【题型】选择题　【知识点】解析几何　【难度】medium
(2025·上海长宁·二模) 椭圆具有如下光学性质：如图，$F_1(-c,0)$、$F_2(c,0)$ 分别是椭圆 $\dfrac{x^2}{a^2}+\dfrac{y^2}{b^2}=1$ 的左、右焦点，从点 $F_1$ 发出的光线在到达椭圆上的点 $P$ 后，经过到达点的切线反射后经过点 $F_2$，有以下两个命题：

$\textcircled{1}$ 若 $P$ 是椭圆上除长轴端点外的一点，设法线与 $x$ 轴的交点为 $M(t,0)$，则 $t \in \left(-\dfrac{c^2}{a},\dfrac{c^2}{a}\right)$；

$\textcircled{2}$ 若从 $F_1$ 发出的光线，经椭圆两次反射后，第一次回到 $F_1$ 所经过的路程为 $8c$，则该椭圆的离心率为 $\dfrac{1}{2}$；

则以下说法正确的是（ ）

A. $\textcircled{1}$是真命题，$\textcircled{2}$是真命题\quad B. $\textcircled{1}$是真命题，$\textcircled{2}$是假命题

C. $\textcircled{1}$是假命题，$\textcircled{2}$是真命题\quad D. $\textcircled{1}$是假命题，$\textcircled{2}$是假命题
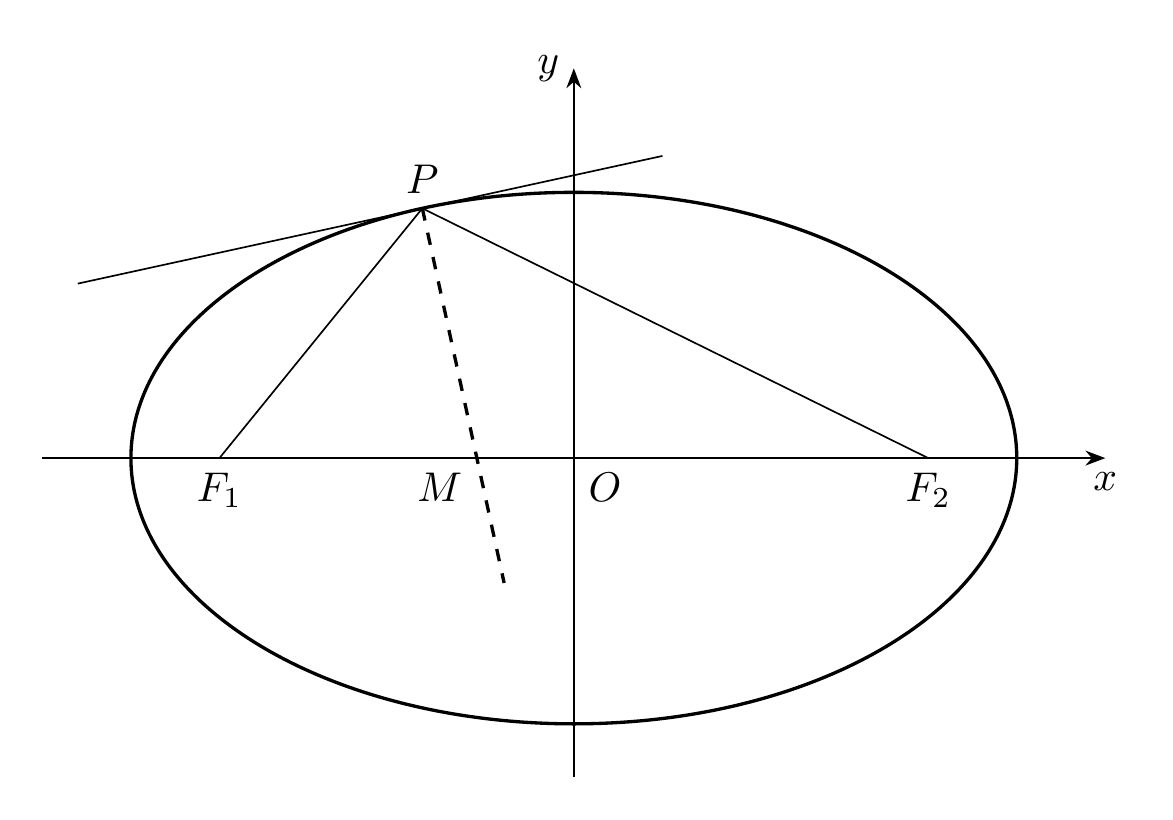
【解答】
\textbf{【答案】A}

\textbf{【详解】} 设 \(P(x_0,y_0)\)，因为 \(\dfrac{x^2}{a^2}+\dfrac{y^2}{b^2}=1\)，所以 \(y=\pm b\sqrt{1-\dfrac{x^2}{a^2}}\)，

当 \(y = b\sqrt{1-\dfrac{x^2}{a^2}}\) 时，\(y' = \dfrac{-\dfrac{b}{a}x}{\sqrt{a^2-x^2}}\)，

所以在点 \(P(x_0,y_0)\) 处的切线的斜率为
\[
k = \dfrac{-\dfrac{b}{a}x_0}{\sqrt{a^2-x_0^2}} = \dfrac{-\dfrac{b}{a}x_0}{\sqrt{\dfrac{a^2y_0^2}{b^2}}} = -\dfrac{b^2x_0}{a^2y_0},
\]

同理可得当 \(y = -b\sqrt{1-\dfrac{x^2}{a^2}}\) 时，在点 \(P(x_0,y_0)\) 处的切线的斜率为 \(k = -\dfrac{b^2x_0}{a^2y_0}\)，

所以椭圆 \(\dfrac{x^2}{a^2}+\dfrac{y^2}{b^2}=1\) 在点 \(P(x_0,y_0)\) 处的切线的斜率为 \(k = -\dfrac{b^2x_0}{a^2y_0}\)，

因为 \(M(t,0)\)，所以 \(k_{PM} = \dfrac{y_0}{x_0-t}\)，

因为 \(k_{PM} \cdot k = -1\)，所以 \(\dfrac{y_0}{x_0-t} \cdot \left(-\dfrac{b^2x_0}{a^2y_0}\right) = -1\)，

所以
\[
t = x_0 - \dfrac{b^2x_0}{a^2} = \dfrac{a^2x_0 - b^2x_0}{a^2} = \dfrac{c^2x_0}{a^2},
\]

因为 \(x_0 \in (-a,a)\)，所以 \(t \in \left(-\dfrac{c^2}{a},\dfrac{c^2}{a}\right)\)，故 $\textcircled{1}$ 是真命题；

因为 \(F_1\) 发出的光线在到达椭圆上的点 \(P\) 后，经过到达点的切线反射后经过点 \(F_2\)，

所以两次反射后，第一次回到 \(F_1\) 所经过的路程为 \(4a\)，

所以 \(4a = 8c\)，所以 \(e = \dfrac{c}{a} = \dfrac{1}{2}\)，故 $\textcircled{2}$ 是真命题。

故选：A.